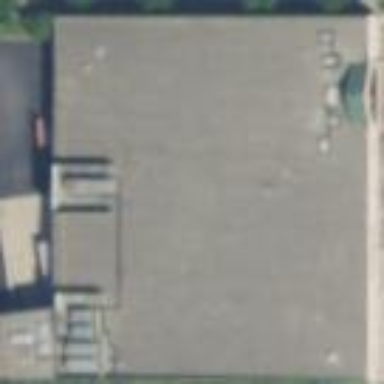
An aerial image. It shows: Supermarket building.